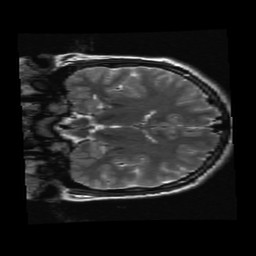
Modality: T2w
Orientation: coronal
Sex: male
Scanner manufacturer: ge
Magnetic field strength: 3 T
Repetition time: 5 s
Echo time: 0.101 s